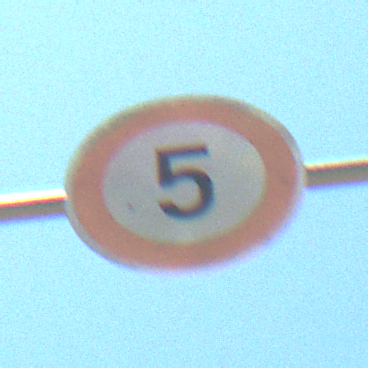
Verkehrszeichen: Geschwindigkeit5
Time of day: Midday
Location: Outdoor (Nature)
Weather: Clear
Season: NotSpecified
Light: Natural